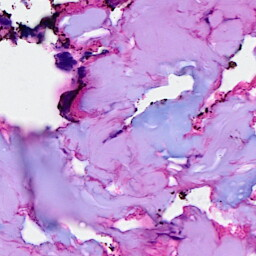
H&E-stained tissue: Breast